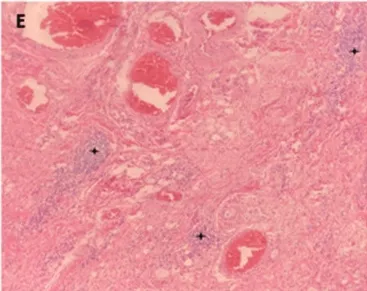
Histological photomicrographs of right colectomy biopsy specimens. (E) Muscularis externa showing dilated blood vessels and small epithelioid granulomas (black stars).
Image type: pathology (h&e)